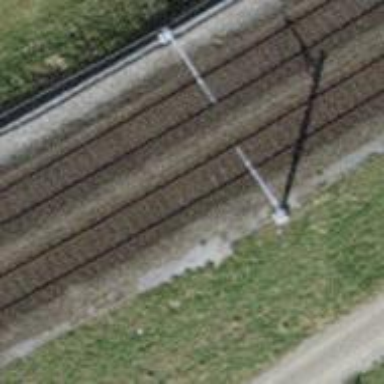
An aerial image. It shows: Electrified railway with contact line running along embankment.